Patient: sex M, age 30
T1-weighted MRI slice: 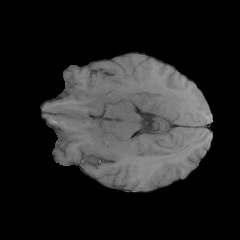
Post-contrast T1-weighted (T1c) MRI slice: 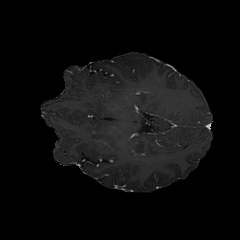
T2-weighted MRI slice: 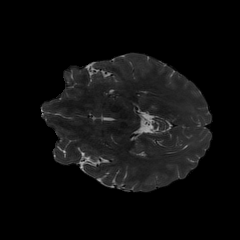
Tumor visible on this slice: no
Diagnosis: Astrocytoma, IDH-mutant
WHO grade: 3